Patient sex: M
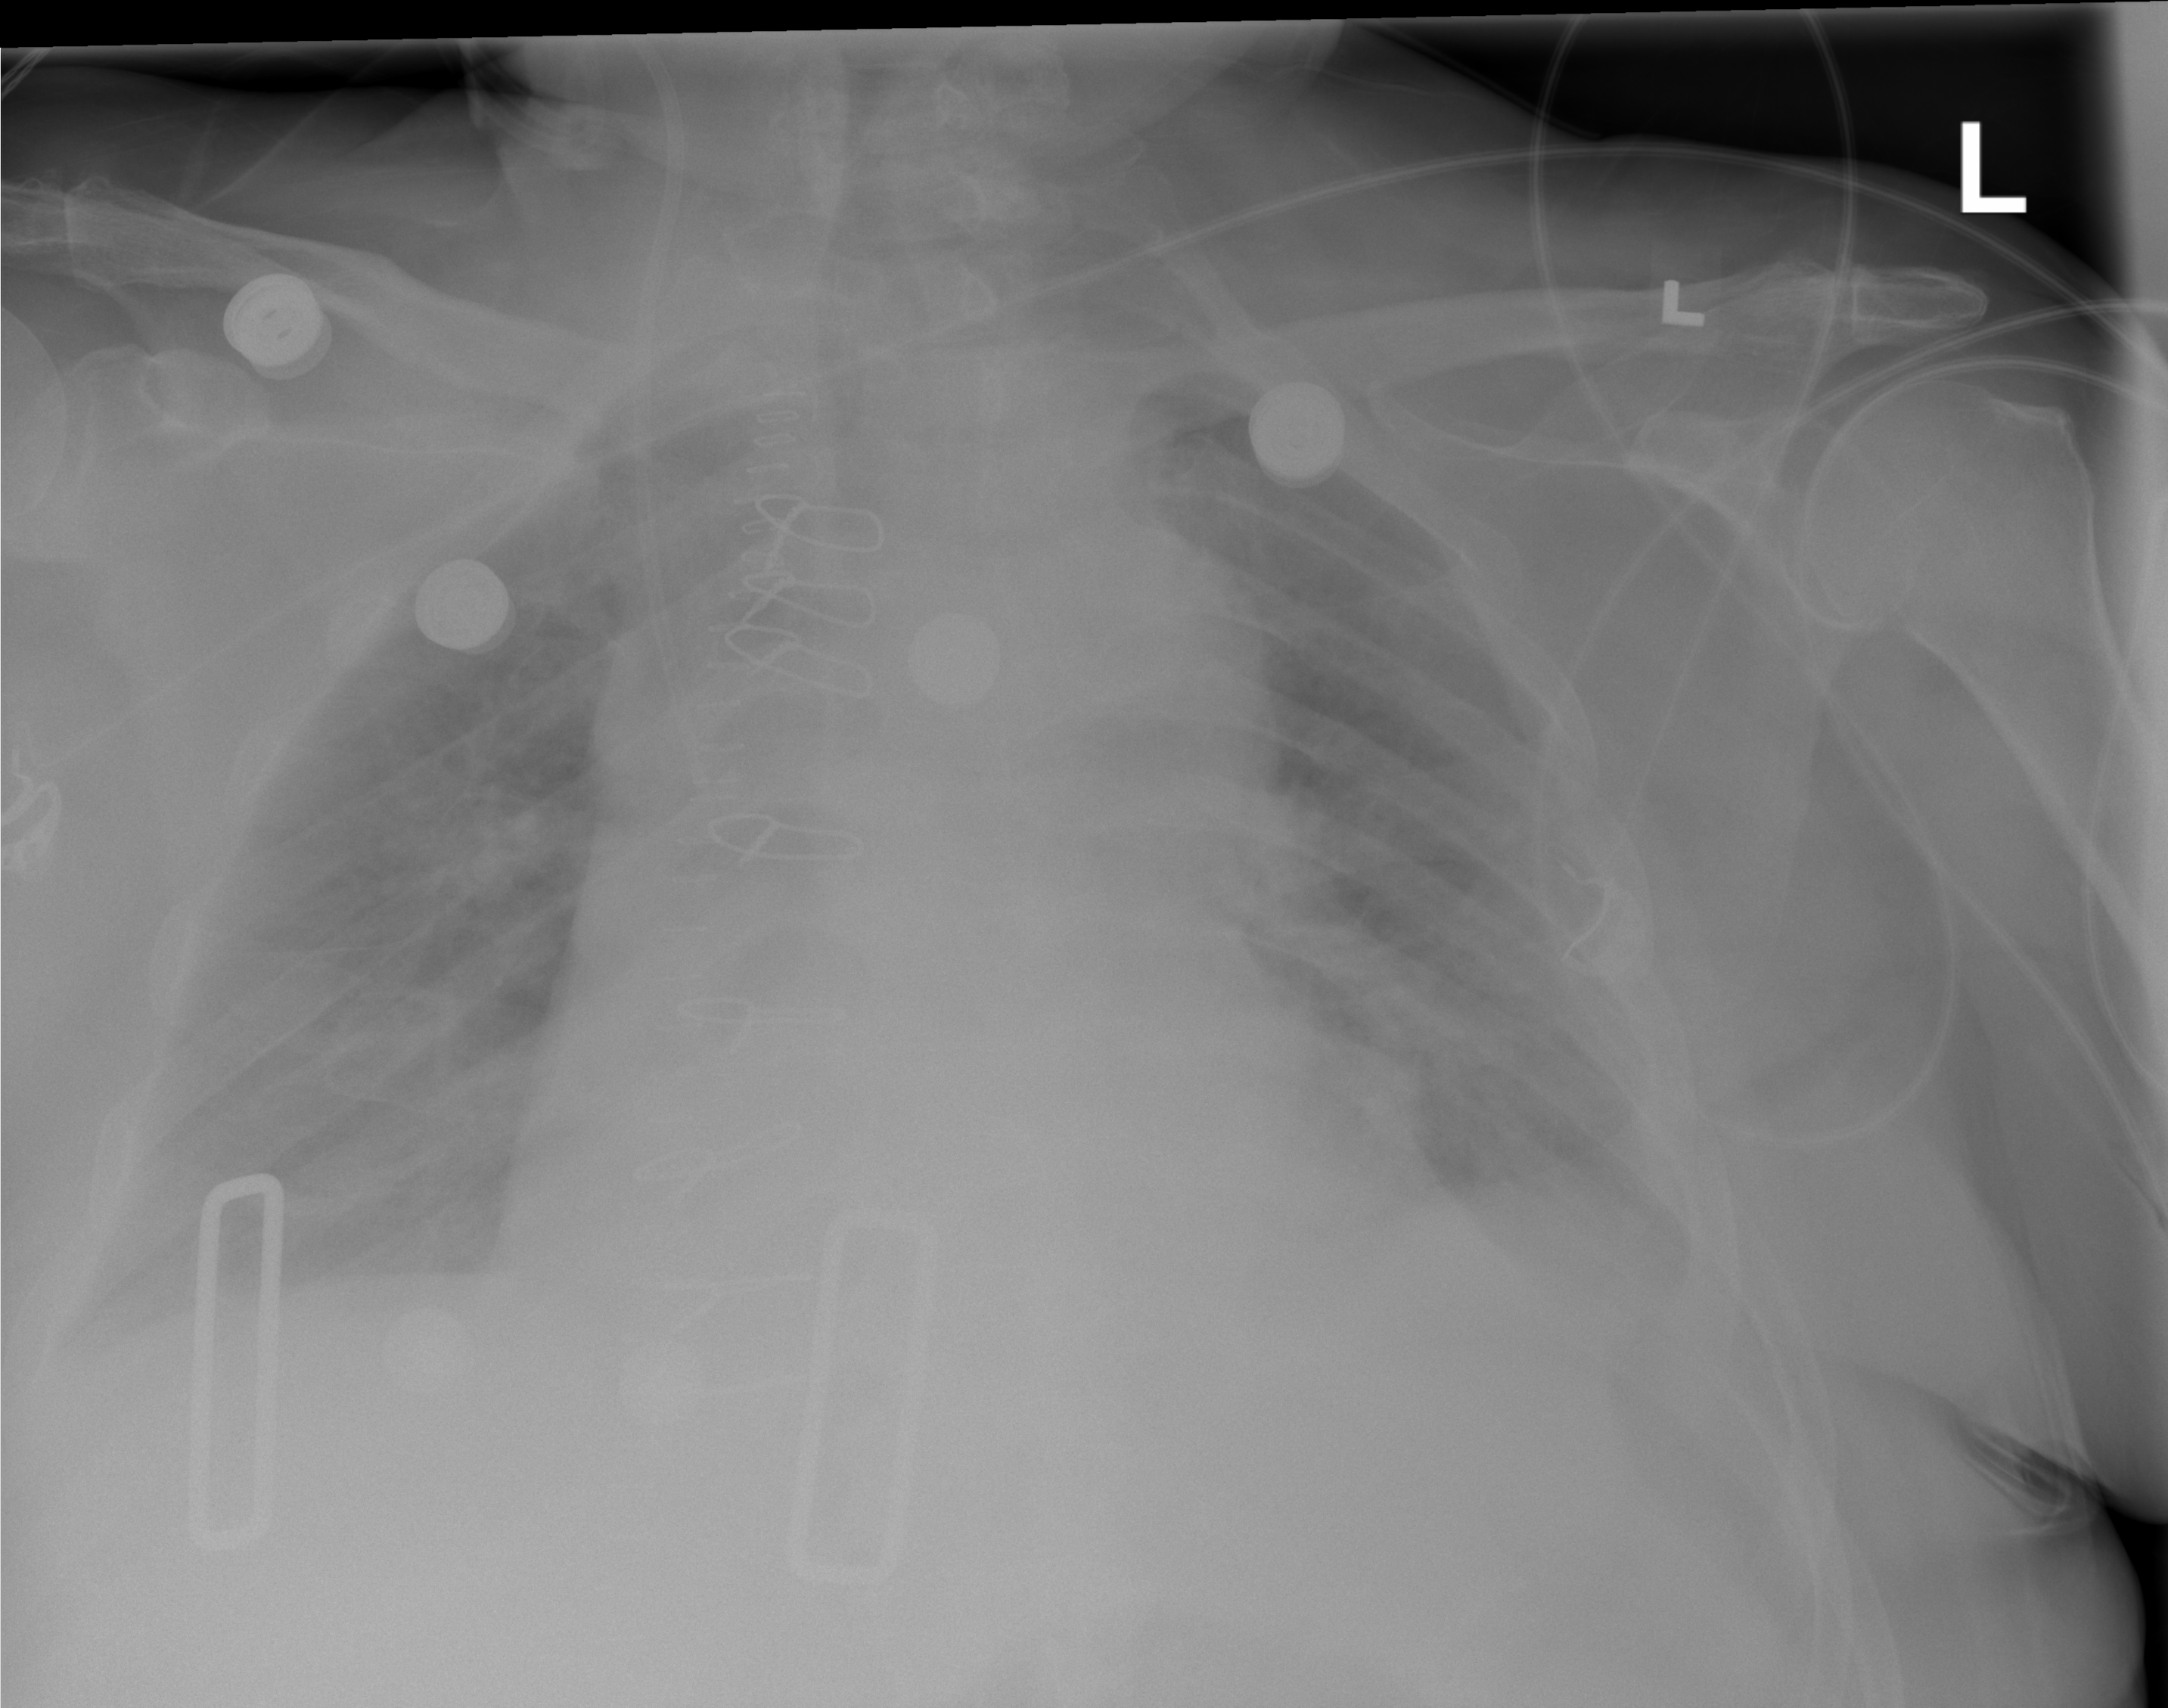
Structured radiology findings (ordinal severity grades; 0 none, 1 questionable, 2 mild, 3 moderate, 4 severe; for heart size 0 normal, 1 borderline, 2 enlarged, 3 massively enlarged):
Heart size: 2
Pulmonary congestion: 3
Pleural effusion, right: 2
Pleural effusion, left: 2
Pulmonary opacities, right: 2
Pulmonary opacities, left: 2
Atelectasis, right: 2
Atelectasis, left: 2